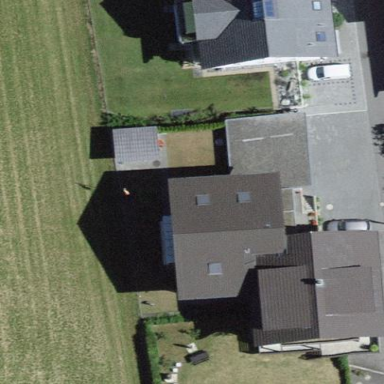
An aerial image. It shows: Residential building.